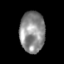
Tissue: skin
Cell type: Others
Senescence score: 0.2566
Nuclear area (px): 1014
Mean DAPI intensity: 139.371